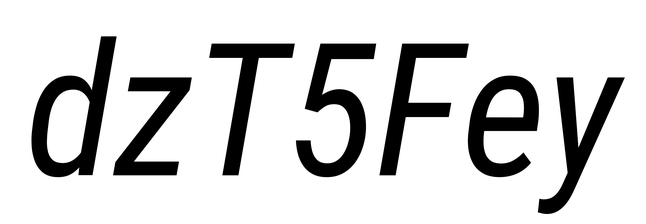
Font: Roboto-Italic_Condensed_Italic